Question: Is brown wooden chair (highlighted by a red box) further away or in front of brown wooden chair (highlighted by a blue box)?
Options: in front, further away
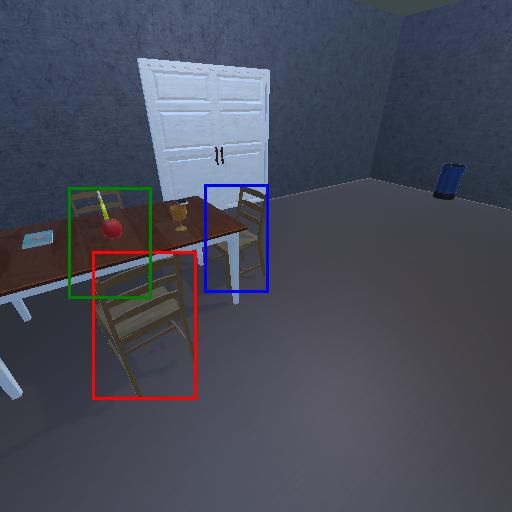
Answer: in front